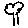
Label: tree